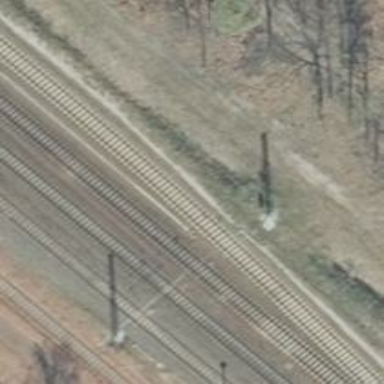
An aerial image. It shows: Rail siding with electrified contact lines.